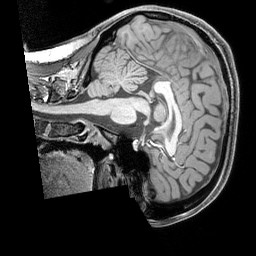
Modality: T1w
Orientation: sagittal
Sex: female
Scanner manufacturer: siemens
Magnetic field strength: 3 T
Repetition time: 2.3 s
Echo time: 0.00226 s